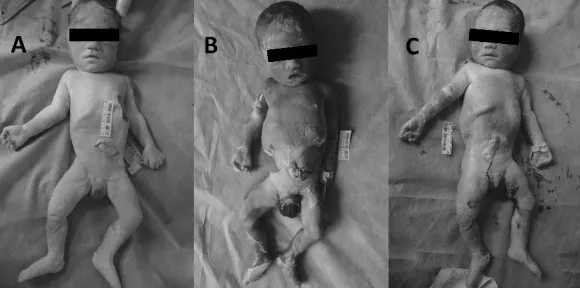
Both the fetuses A and C were thin and pale while the fetus B was heavy and red.
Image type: radiology (x_ray)